Question: I will try my best to be both succinct and fully explanatory in this predicament.
On a site I manage, we allow a manager to view their "Recruiting Downline" which entails a list of all agents they personally recruited, as well as the recruits that particular agent (and so on and so on) brought to the Team.
For example:
- - - - -

In the database, every individual agent record has a field for 'referring agent', which lists their recruited agent.
- - -
While this functionality works great it is flawed for two reasons:
Because of the way our PHP scripts are built, we are unable to sort the commission level data as a whole. Example: Even as the top man and I can see everybody, sorting by 'commission level' sorts my immediate agents by the criteria, then their downline as an item, then continues the sort based on my criteria. This is difficult to understand so to demonstrate, assume the table below displays the 'commission level' for ALL agents:
- - - - - - - -
Note: an agent can NEVER recruit another agent at a higher level than they sit but they can recruit at ANY level below them (e.g. a 7 can recruit at 1,2,3,4,5,6 while a 3 can only recruit a 1,2).
## FROM MY (high level) perspective,
While it would make sense for the data to be 'sorted by commission level' as:
A, D, B, G, C, E, F, H - this is not the case.
Instead (view from top agent's perspective mind you) is:
A, D, G, H, C, B, E, F
basically, every while loop depends on the DIRECT upline agent number to determine who falls next in line.
I understand this is 'very' difficult to understand but let me know if I can provide any additional understanding into our current 'sort' issue.
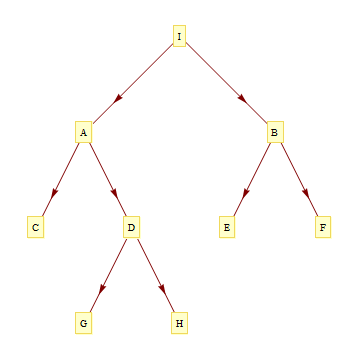
Answer: i think i understood you. you want to sort by commission_level within a given agent hierarchy. the following may help (<URL>
'''
drop table if exists agent;
create table agent
(
agent_id int unsigned not null auto_increment primary key,
name varchar(32) not null,
commission_level tinyint unsigned default 0,
parent_agent_id int unsigned default null
)
engine = innodb;
insert into agent (name, commission_level, parent_agent_id) values
('I', 99, null),
('A', 7, 1),
('B', 6, 1),
('C', 5, 2),
('D', 6, 2),
('E', 5, 3),
('F', 2, 3),
('G', 5, 5),
('H', 1, 5);
delimiter ;
drop procedure if exists agent_hier;
delimiter #
create procedure agent_hier
(
in p_agent_id int unsigned
)
proc_main:begin
declare done tinyint unsigned default 0;
declare dpth smallint unsigned default 0;
create temporary table hier(
parent_agent_id int unsigned,
agent_id int unsigned,
depth smallint unsigned default 0
)engine = memory;
insert into hier values (p_agent_id, p_agent_id, dpth);
/* http://dev.mysql.com/doc/refman/5.0/en/temporary-table-problems.html */
create temporary table tmp engine=memory select * from hier;
while done <> 1 do
if exists( select 1 from agent a inner join hier on a.parent_agent_id = hier.agent_id and hier.depth = dpth) then
insert into hier
select a.parent_agent_id, a.agent_id, dpth + 1 from agent a
inner join tmp on a.parent_agent_id = tmp.agent_id and tmp.depth = dpth;
set dpth = dpth + 1;
truncate table tmp;
insert into tmp select * from hier where depth = dpth;
else
set done = 1;
end if;
end while;
select
a.agent_id,
a.name as agent_name,
if(a.agent_id = b.agent_id, null, b.agent_id) as parent_agent_id,
if(a.agent_id = b.agent_id, null, b.name) as parent_agent_name,
hier.depth,
a.commission_level
from
hier
inner join agent a on hier.agent_id = a.agent_id
inner join agent b on hier.parent_agent_id = b.agent_id
order by
-- dont want to sort by depth but by commision instead - i think ??
-- hier.depth, hier.agent_id;
a.commission_level desc;
drop temporary table if exists hier;
drop temporary table if exists tmp;
end proc_main #
delimiter ;
/*
select * from agent;
call agent_hier(1);
call agent_hier(2);
call agent_hier(3);
call agent_hier(5);
*/
'''